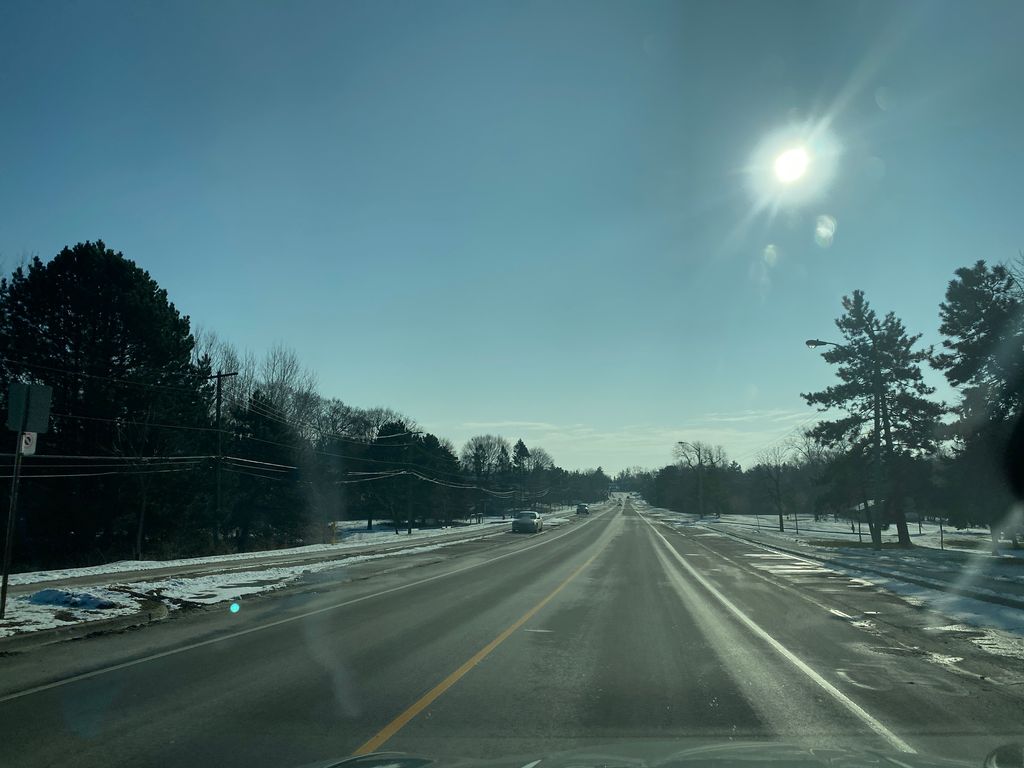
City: toronto